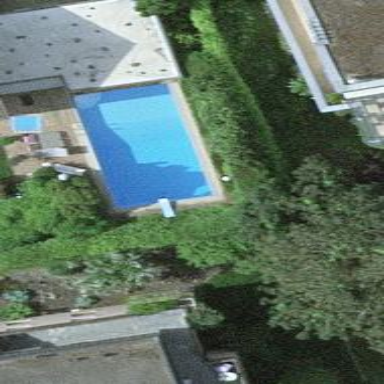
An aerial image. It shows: Swimming pool located in leisure land.